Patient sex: F
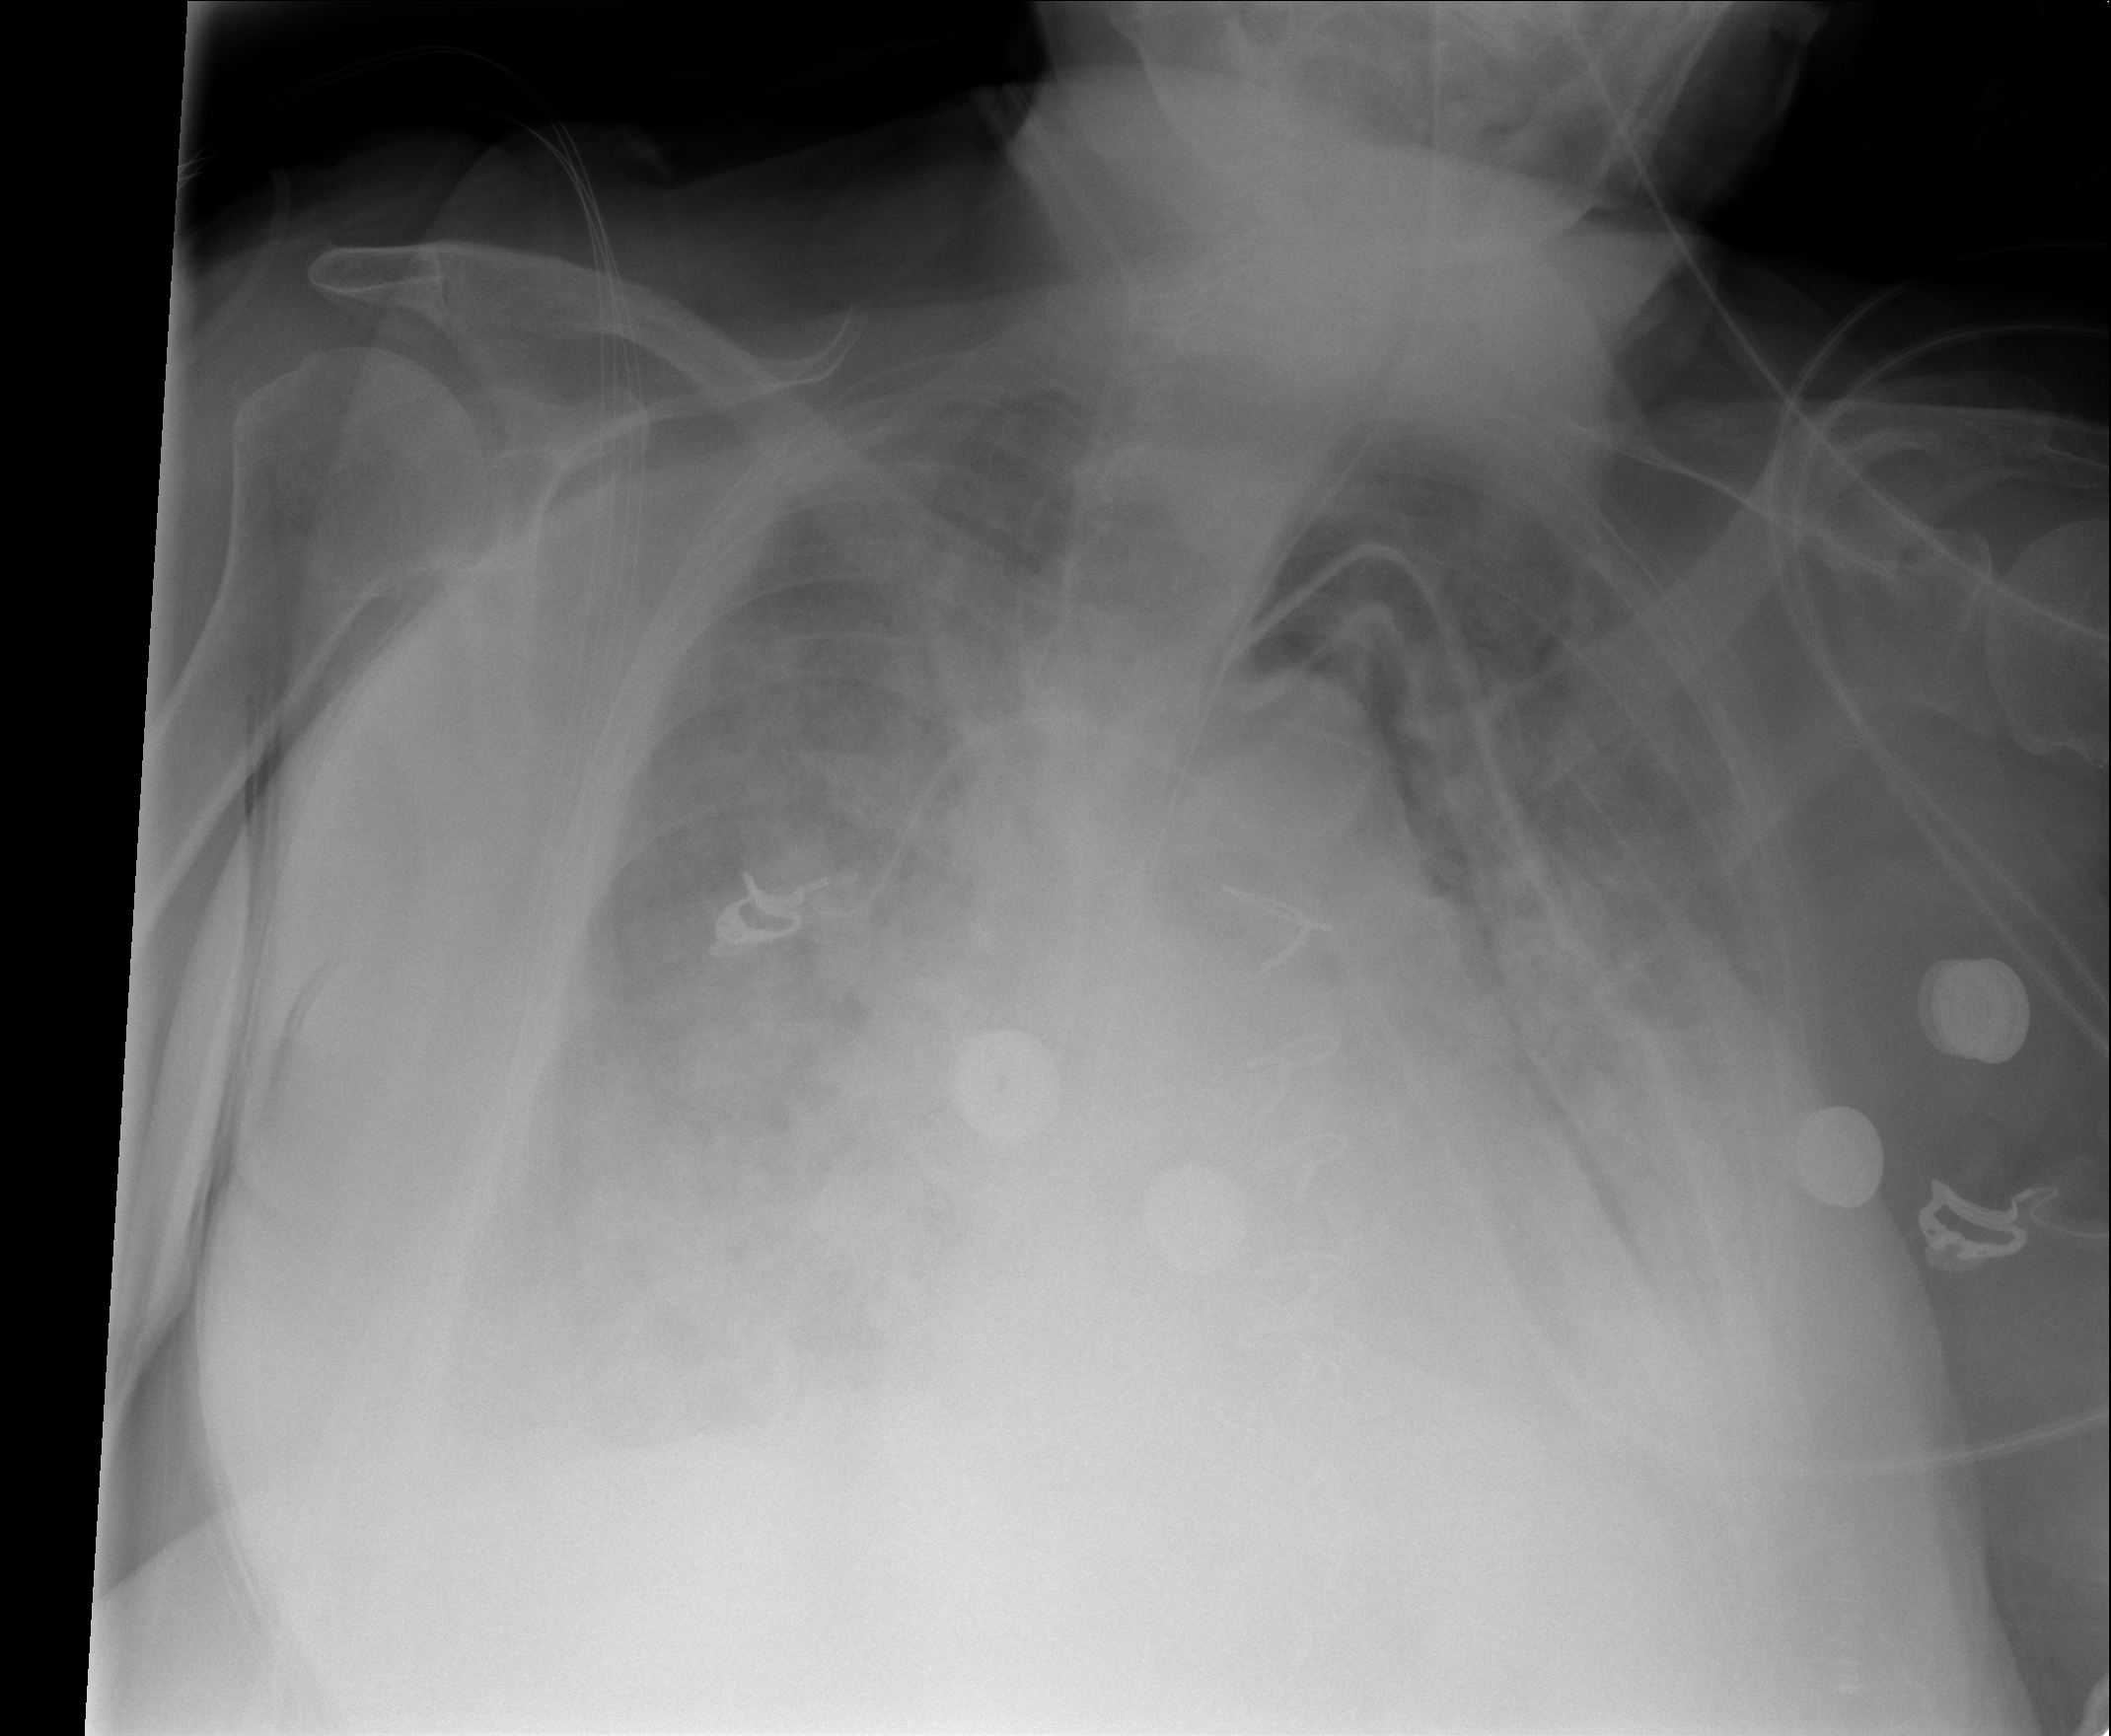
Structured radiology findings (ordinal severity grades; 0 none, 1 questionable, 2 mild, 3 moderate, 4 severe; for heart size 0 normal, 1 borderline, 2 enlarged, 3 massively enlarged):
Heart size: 2
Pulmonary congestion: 2
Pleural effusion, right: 2
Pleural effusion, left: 2
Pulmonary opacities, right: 4
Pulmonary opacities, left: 3
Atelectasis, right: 4
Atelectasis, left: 3